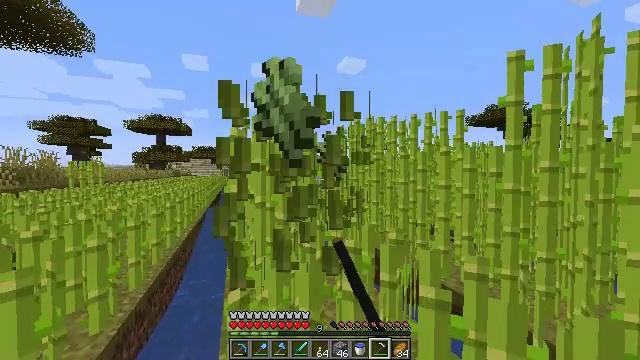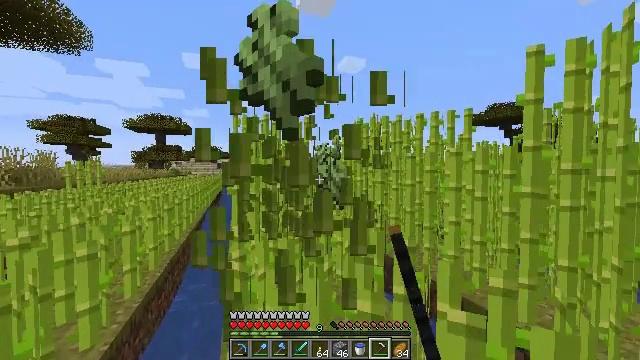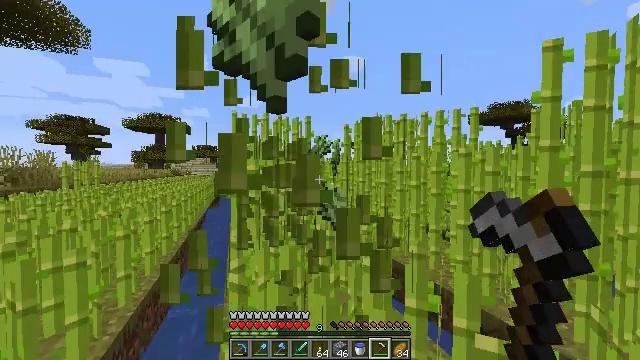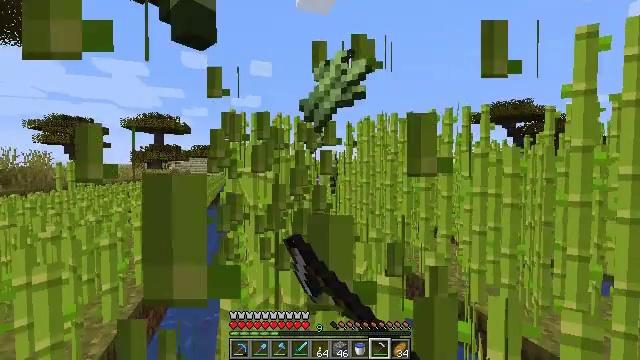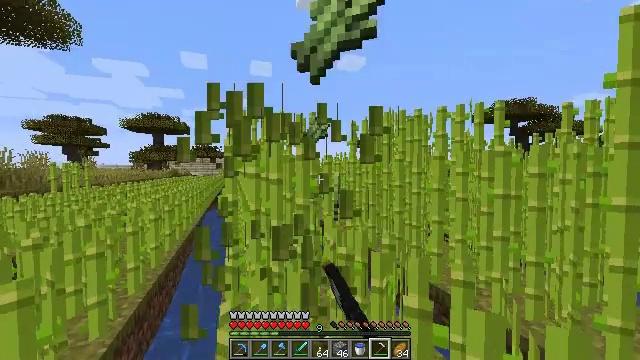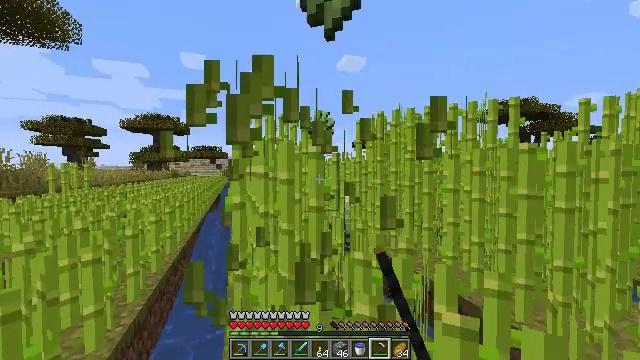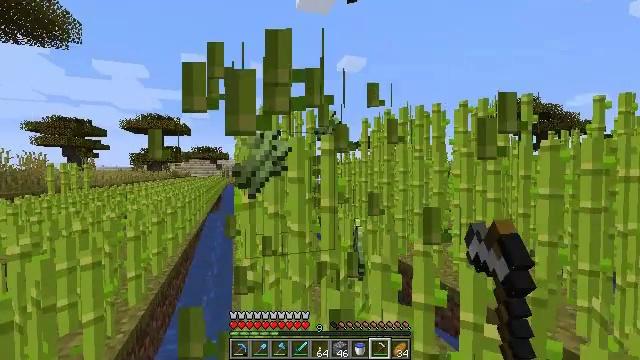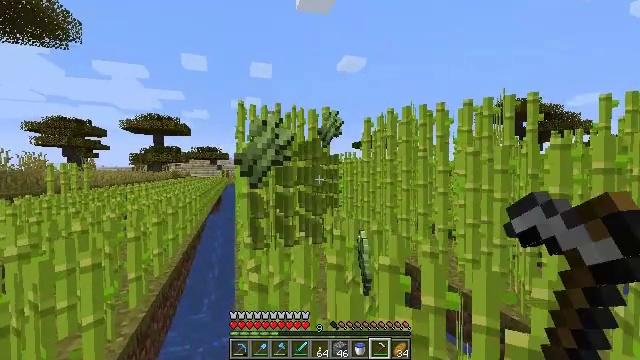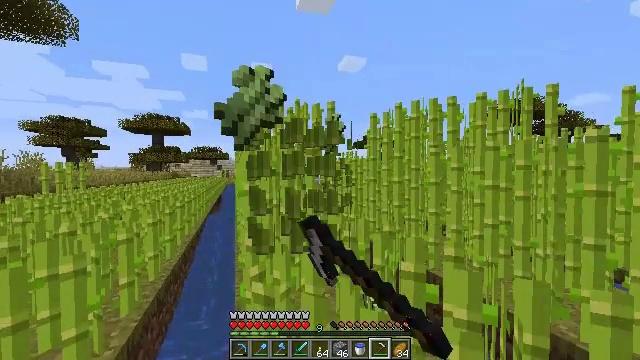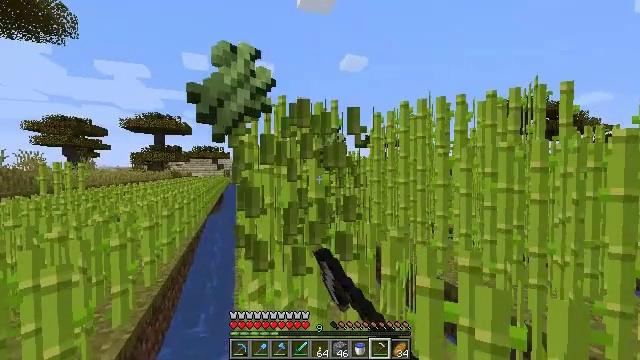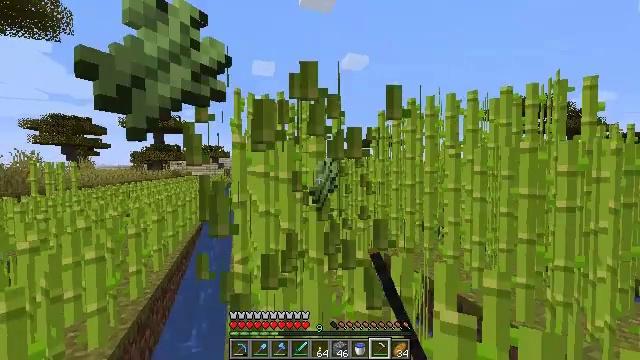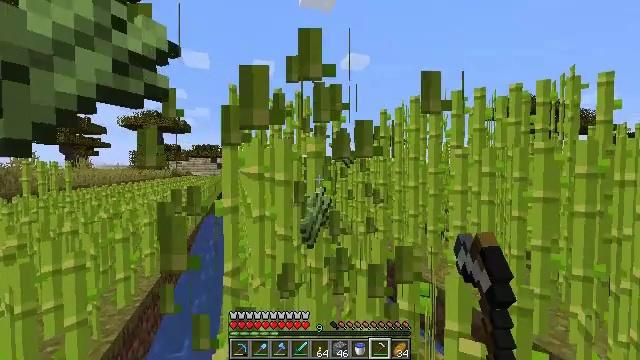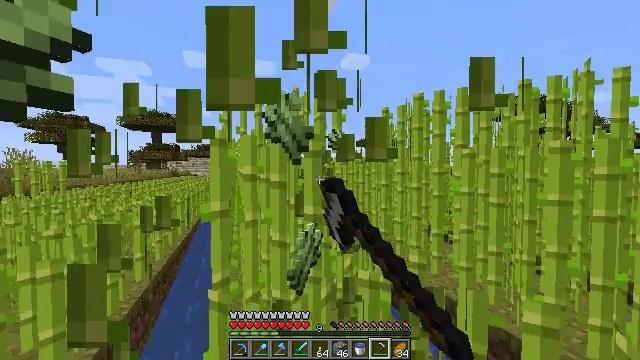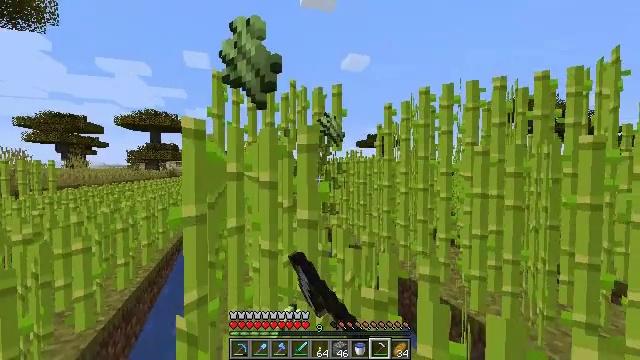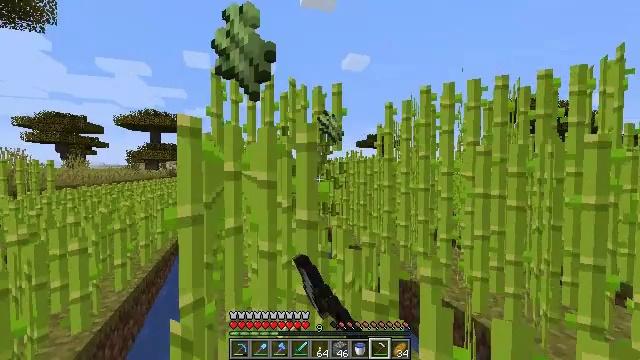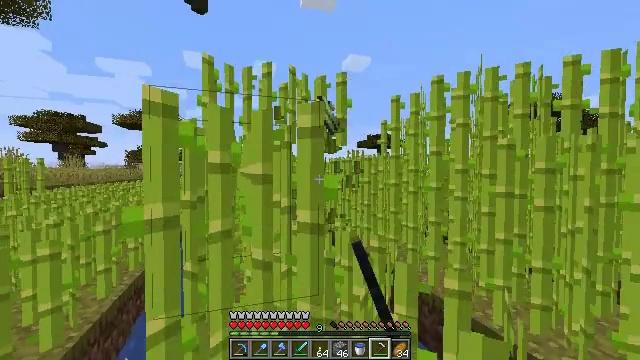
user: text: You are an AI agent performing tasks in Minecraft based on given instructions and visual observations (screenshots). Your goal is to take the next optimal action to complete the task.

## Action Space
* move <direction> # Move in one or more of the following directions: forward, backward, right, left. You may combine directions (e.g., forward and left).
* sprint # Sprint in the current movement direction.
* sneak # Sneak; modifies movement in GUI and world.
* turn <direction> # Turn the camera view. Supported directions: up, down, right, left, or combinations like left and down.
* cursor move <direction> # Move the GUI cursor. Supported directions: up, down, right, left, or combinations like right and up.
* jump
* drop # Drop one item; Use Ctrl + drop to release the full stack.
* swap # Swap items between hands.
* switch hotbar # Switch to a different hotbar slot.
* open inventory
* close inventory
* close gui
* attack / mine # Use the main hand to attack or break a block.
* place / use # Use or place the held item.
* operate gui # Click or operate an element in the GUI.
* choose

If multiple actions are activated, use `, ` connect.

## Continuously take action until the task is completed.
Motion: motion action
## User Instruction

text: Collect sugar cane near water sources.
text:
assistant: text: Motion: move forward, attack / mine
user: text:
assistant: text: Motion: move forward, attack / mine
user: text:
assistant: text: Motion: move forward, attack / mine
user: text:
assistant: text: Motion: move forward and move left, attack / mine
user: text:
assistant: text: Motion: move forward and move left, attack / mine
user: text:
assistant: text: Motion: move forward and move left, attack / mine
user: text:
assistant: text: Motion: move forward, attack / mine
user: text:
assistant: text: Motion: move forward, attack / mine
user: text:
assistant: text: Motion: move forward, attack / mine
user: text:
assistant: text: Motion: move forward, attack / mine
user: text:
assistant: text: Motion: move forward, attack / mine
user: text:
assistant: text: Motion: move forward, attack / mine
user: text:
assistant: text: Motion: move forward, attack / mine
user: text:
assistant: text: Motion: move forward, attack / mine
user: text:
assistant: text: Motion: move forward and move left, attack / mine
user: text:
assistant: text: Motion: move forward and move left, attack / mine
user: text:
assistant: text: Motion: move forward and move left, attack / mine
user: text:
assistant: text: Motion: move forward, attack / mine
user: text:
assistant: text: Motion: move forward, attack / mine
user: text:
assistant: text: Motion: move forward, attack / mine
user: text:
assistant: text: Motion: move forward, attack / mine
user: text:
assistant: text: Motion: move forward, attack / mine
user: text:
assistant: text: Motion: move forward and move left, attack / mine
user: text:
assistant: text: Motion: move forward and move left, attack / mine
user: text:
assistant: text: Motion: move forward and move left, attack / mine
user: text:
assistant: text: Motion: move forward, attack / mine
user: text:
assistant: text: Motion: move forward, attack / mine
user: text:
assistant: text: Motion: move forward, attack / mine
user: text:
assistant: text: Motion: move forward, attack / mine
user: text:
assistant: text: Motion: move forward and move left, attack / mine